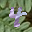
Label: 4